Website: apple
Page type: payment
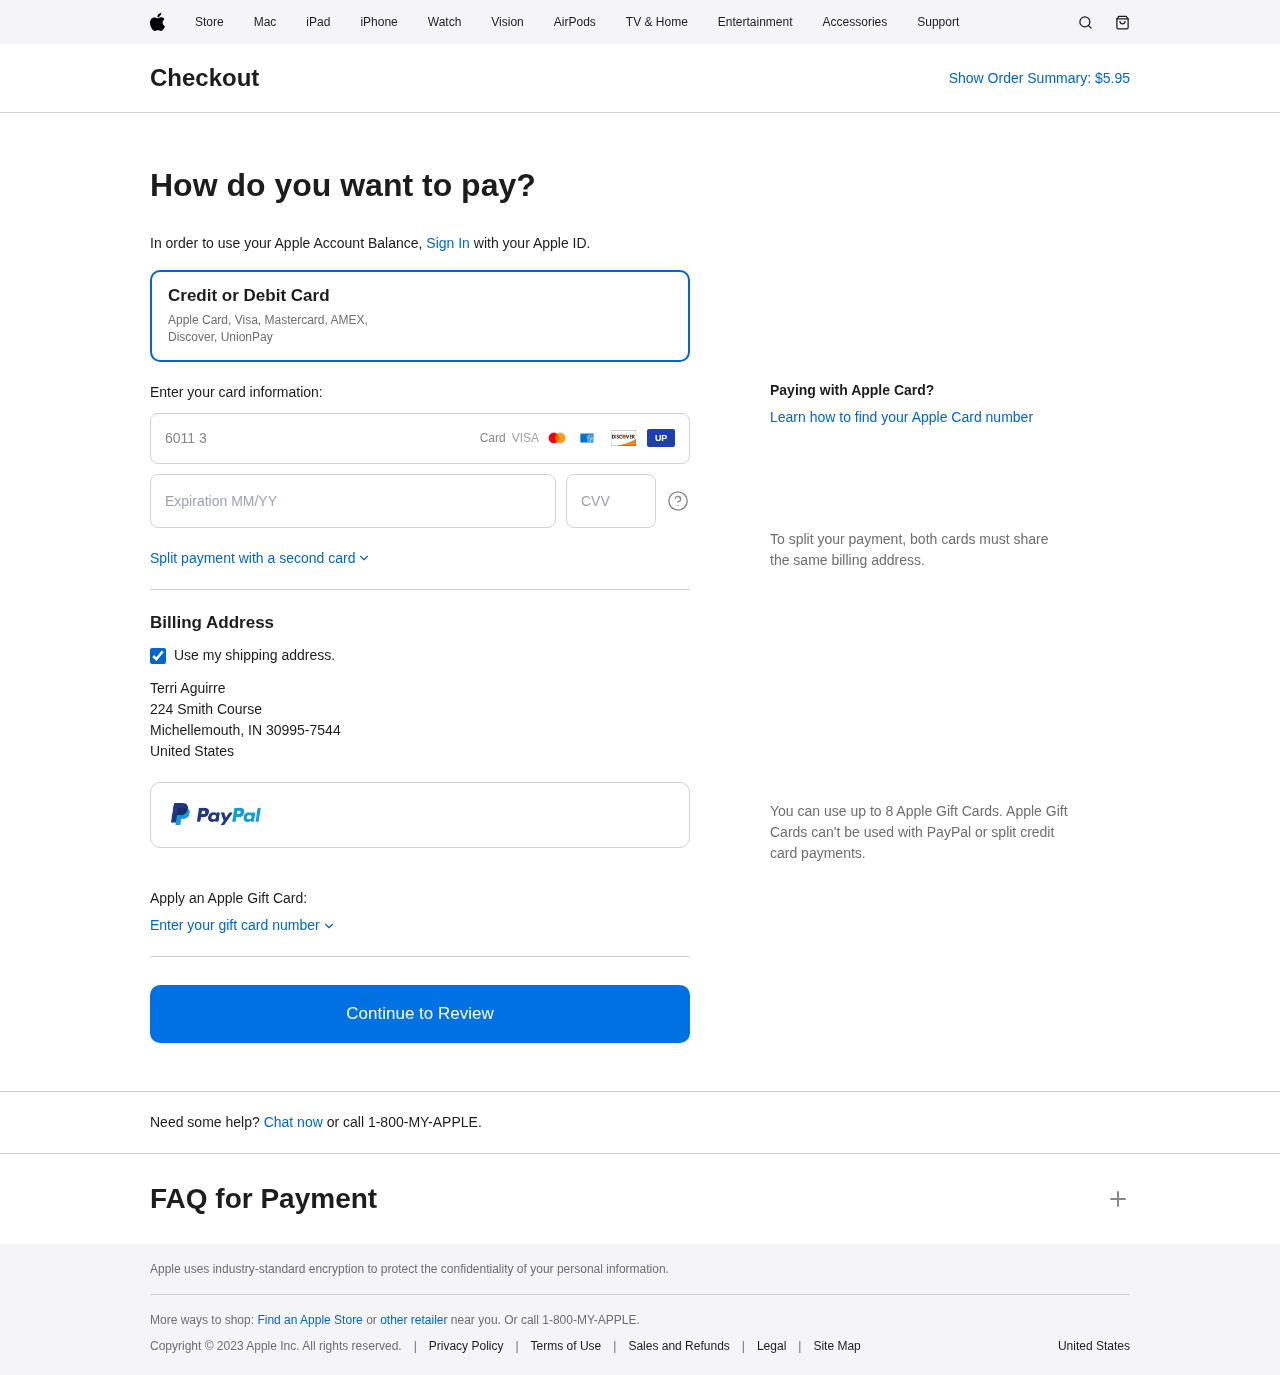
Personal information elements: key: PII_CARD_CVV
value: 033
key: PII_CARD_EXPIRY
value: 12/30
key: PII_CARD_NUMBER
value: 6011 3347 4371 2934
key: PII_COUNTRY
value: United States
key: PII_FULLNAME
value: Terri Aguirre
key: PII_STREET
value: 224 Smith Course
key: PII_CITY_STATE_ZIP
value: Michellemouth, IN 30995-7544
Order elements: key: ORDER_TOTAL
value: $5.95